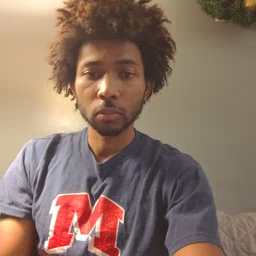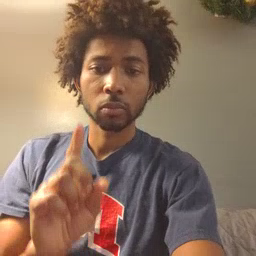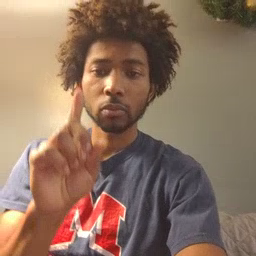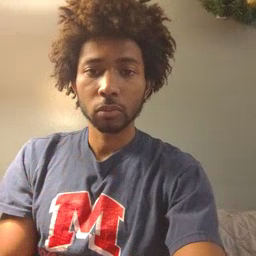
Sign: up